Field crop: maize
Growth stage: 2
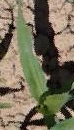
Species: maize